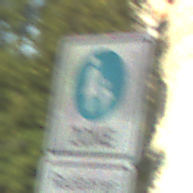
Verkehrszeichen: BeginnFussgaengerzone
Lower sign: HinweisDurchVerbaleAngabe3
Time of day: SunriseSunset
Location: Outdoor (Suburban)
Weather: PartlyCloudy
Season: NotSpecified
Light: Natural